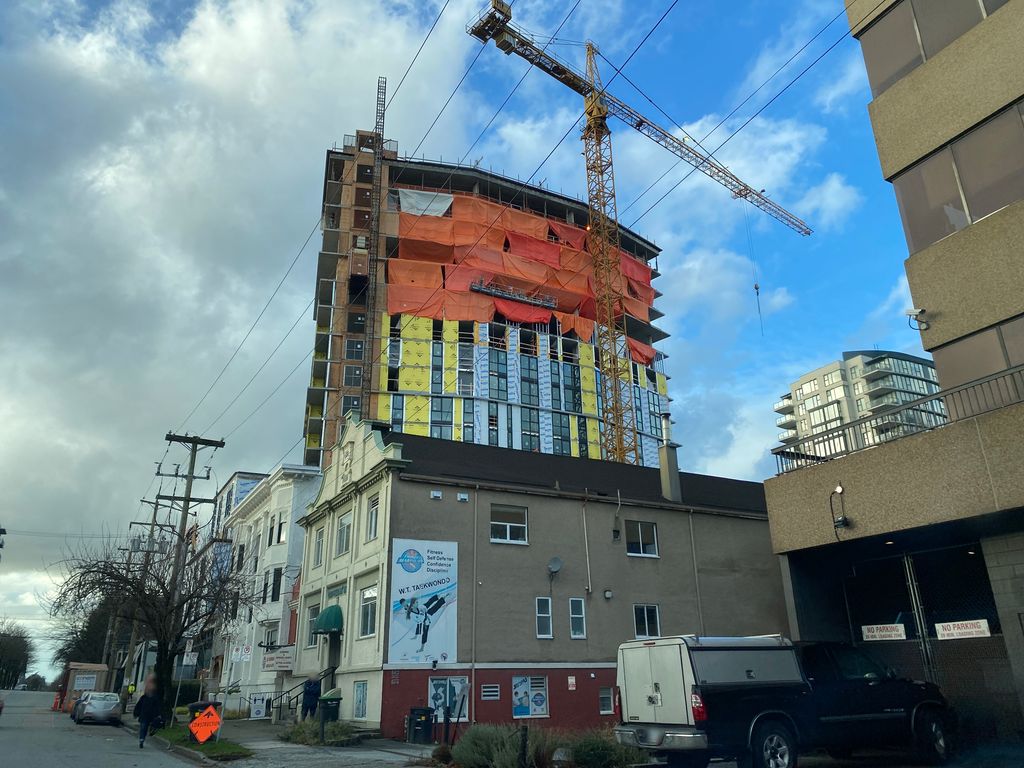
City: vancouver